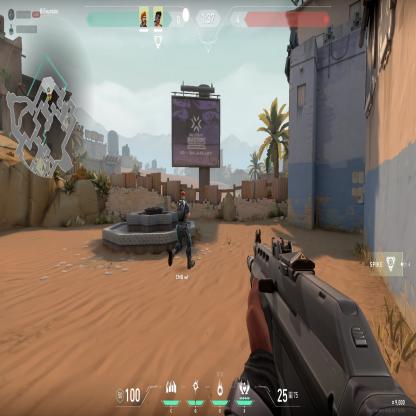
Label: teammate